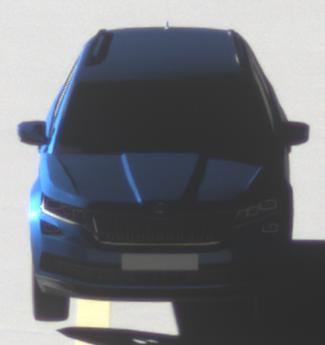
Make: Skoda
Model: Kodiaq 1.4 TSI
Detailed model: Kodiaq
Model produced from: 2017/03
Model produced until: 2018/05
Doors: 5
Color: blue
Road condition: dry road
Daytime: sunrise or sunset
Contrast: high contrast